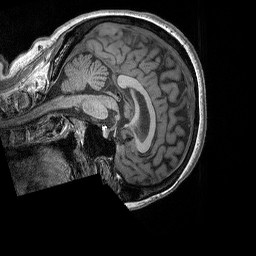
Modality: T1w
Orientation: sagittal
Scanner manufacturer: siemens
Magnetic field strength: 3 T
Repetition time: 2.3 s
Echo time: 0.00298 s